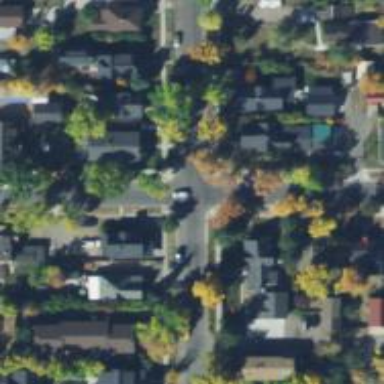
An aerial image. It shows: Charming neighbourhood.